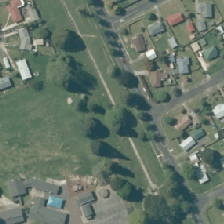
Land cover: urban_parkland